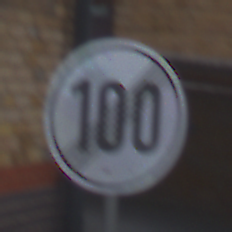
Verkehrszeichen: EndeGeschwindigkeit100
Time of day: MorningAfternoon
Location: Outdoor (Urban)
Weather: Overcast
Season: NotSpecified
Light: Natural